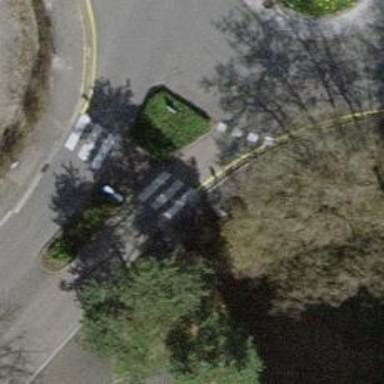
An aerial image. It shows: Zebra crossing with central island.